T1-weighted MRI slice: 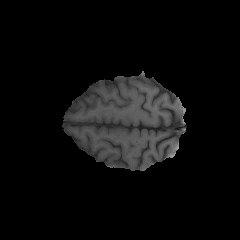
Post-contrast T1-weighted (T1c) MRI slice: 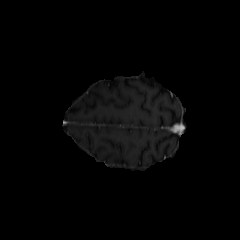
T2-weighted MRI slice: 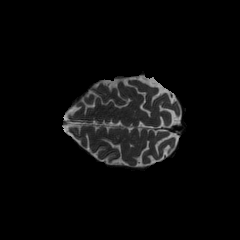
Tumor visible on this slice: no